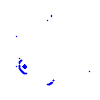
Particle: kaon